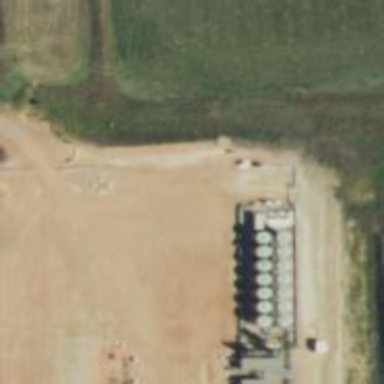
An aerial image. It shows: Storage tank that is man-made.